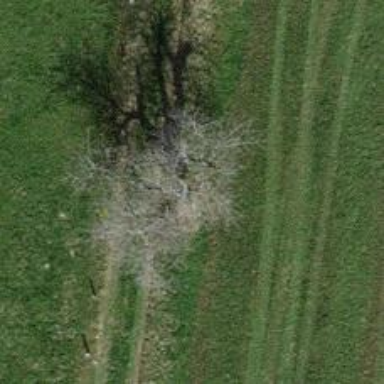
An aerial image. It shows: Beautiful tree in nature.